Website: apple
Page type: address-validator
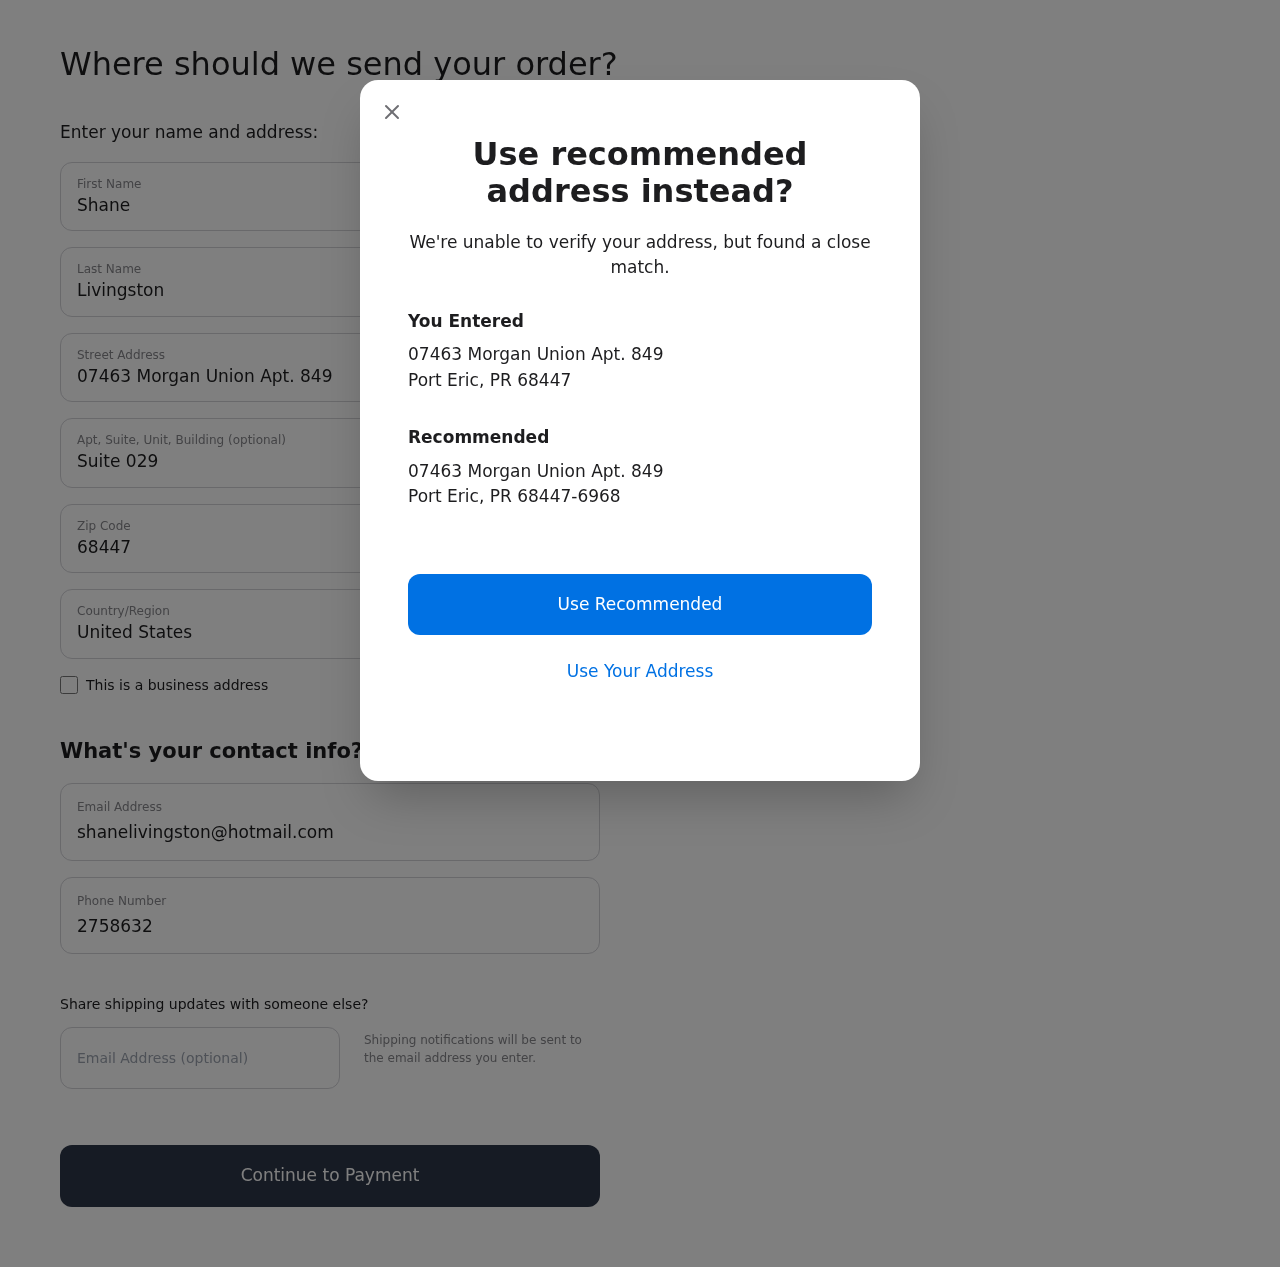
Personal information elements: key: PII_CITY
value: Port Eric
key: PII_COUNTRY
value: United States
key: PII_EMAIL
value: shanelivingston@hotmail.com
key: PII_FIRSTNAME
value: Shane
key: PII_GIFT_EMAIL
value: rmartin@yahoo.com
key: PII_LASTNAME
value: Livingston
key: PII_PHONE
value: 2758632762
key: PII_POSTCODE
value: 68447
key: PII_POSTCODE_FULL
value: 68447-6968
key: PII_STATE_ABBR
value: PR
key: PII_STREET
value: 07463 Morgan Union Apt. 849
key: PII_STREET2
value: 07463 Morgan Union Apt. 849
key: PII_STREET2
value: Suite 029
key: PII_CITY2
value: Port Eric
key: PII_STATE_ABBR2
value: PR